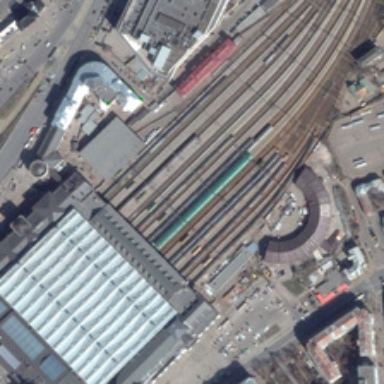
Some buildings are in two sides of a railway station .